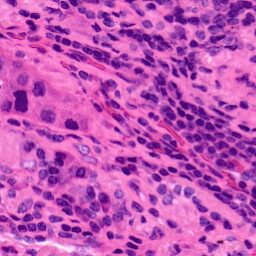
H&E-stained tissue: Lung